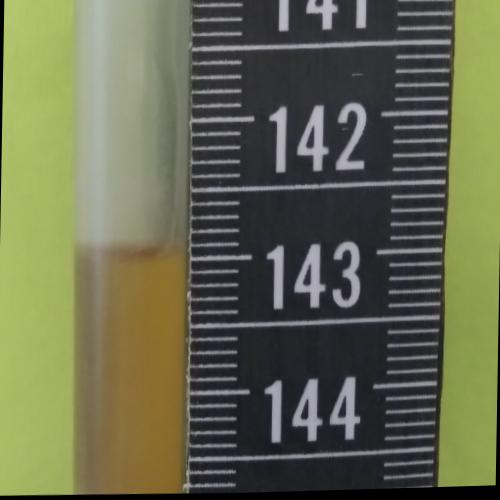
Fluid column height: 143.0 cm